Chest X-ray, PA view. Patient: 71 years old, sex F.
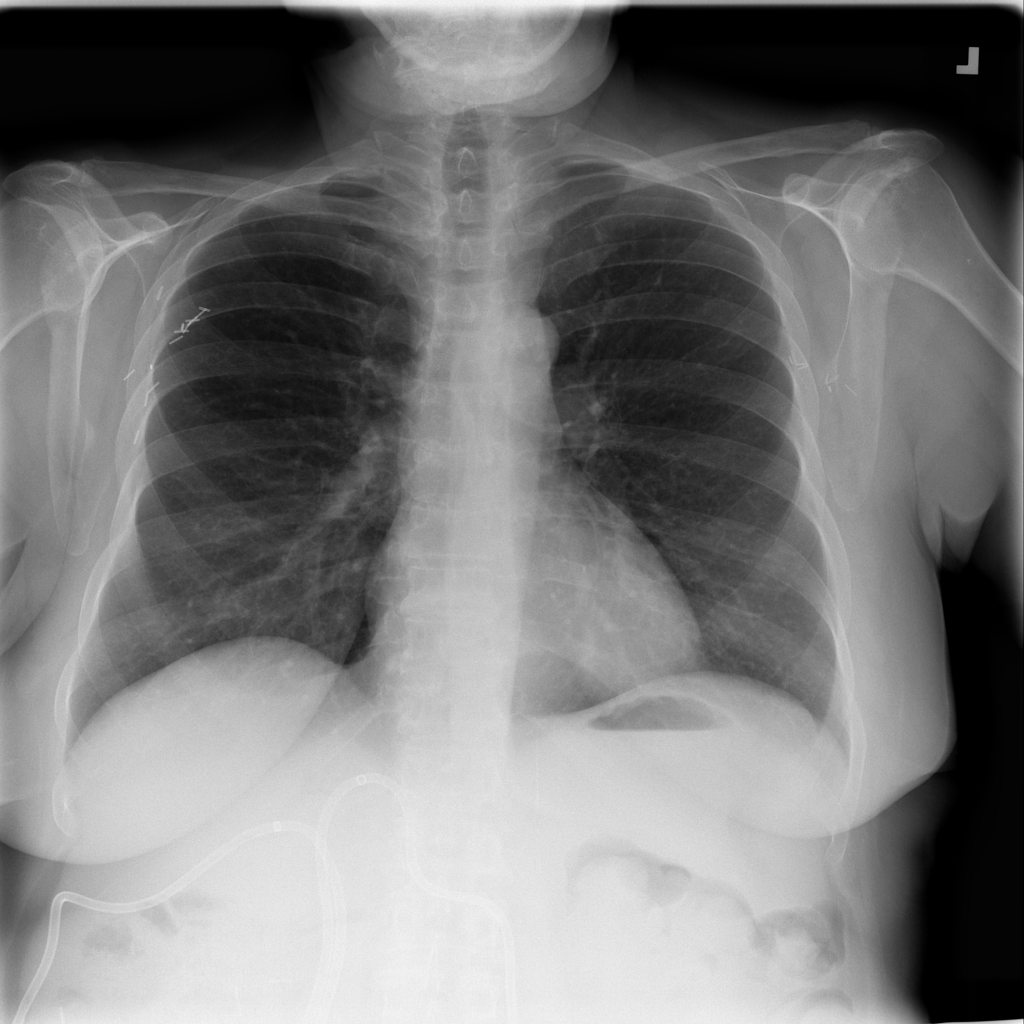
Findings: Infiltration